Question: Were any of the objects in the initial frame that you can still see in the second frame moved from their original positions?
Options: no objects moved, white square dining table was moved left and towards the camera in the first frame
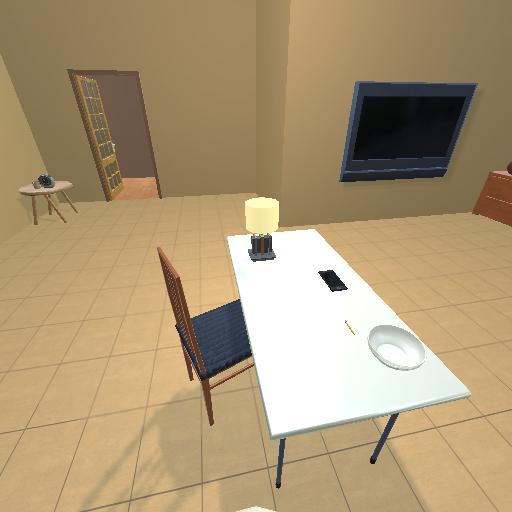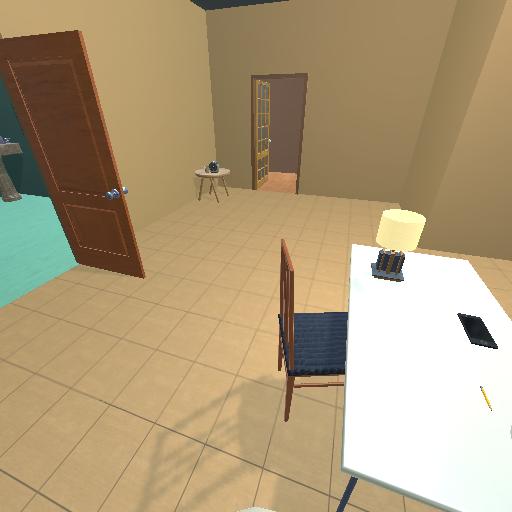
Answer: no objects moved